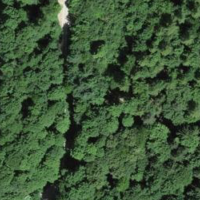
EUNIS habitat code: 41
Species observed at this site:
Hippocrepis emerus